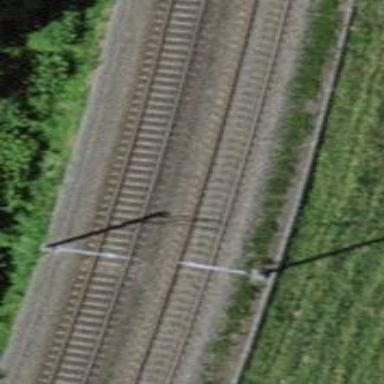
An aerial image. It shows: Single-track electrified railway with contact line.